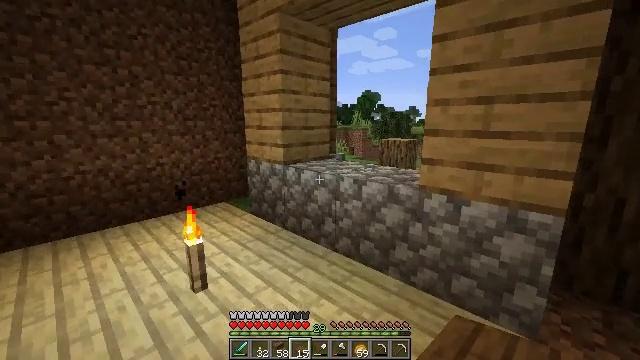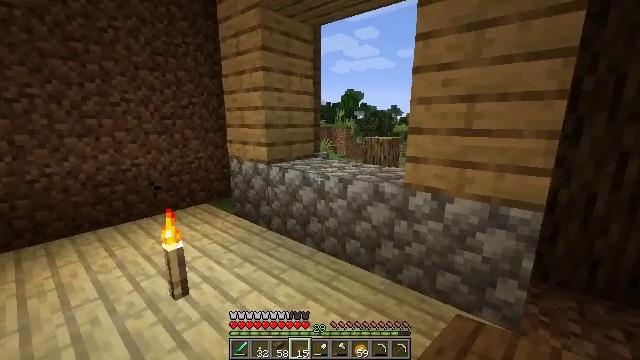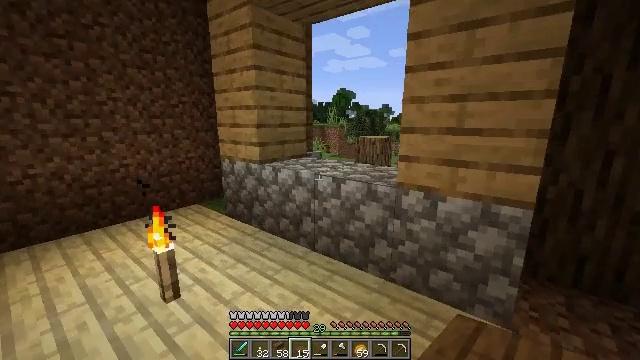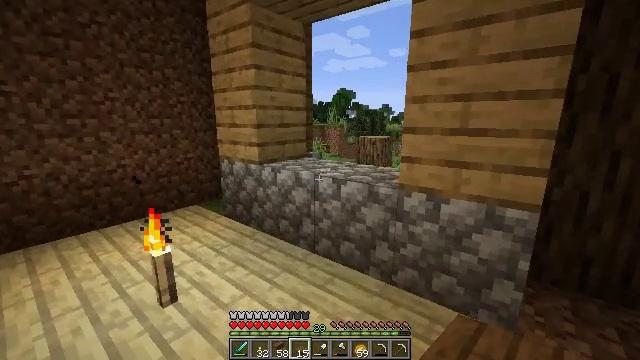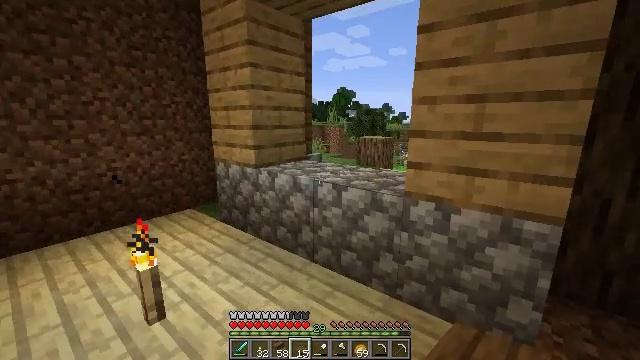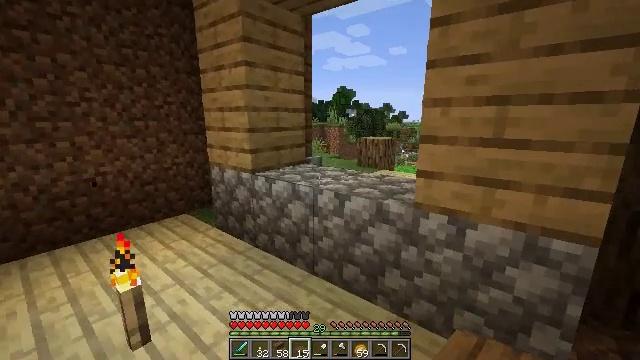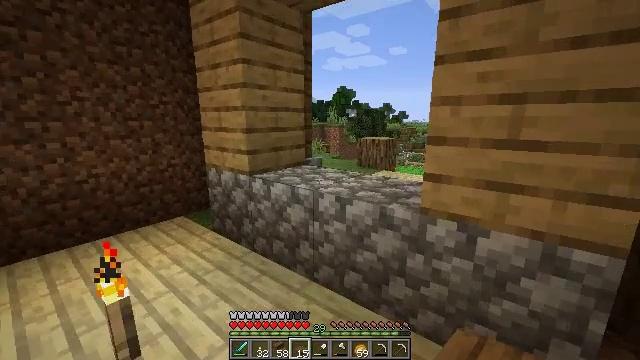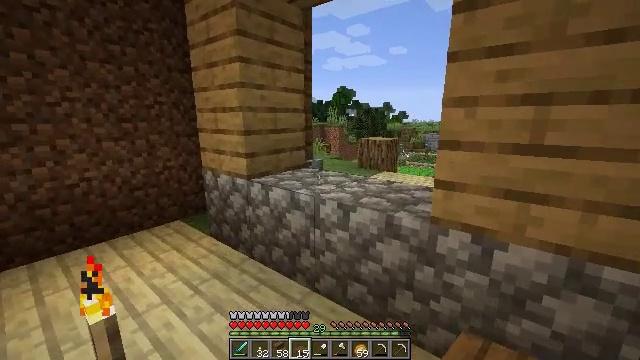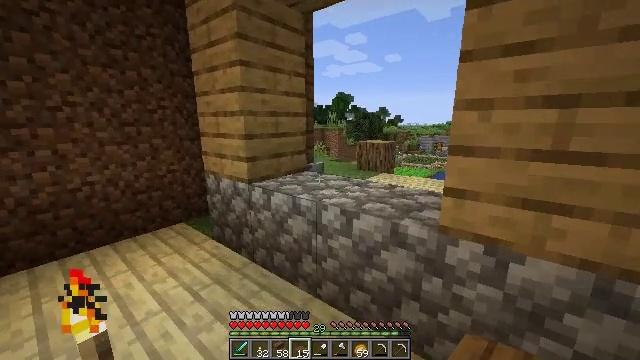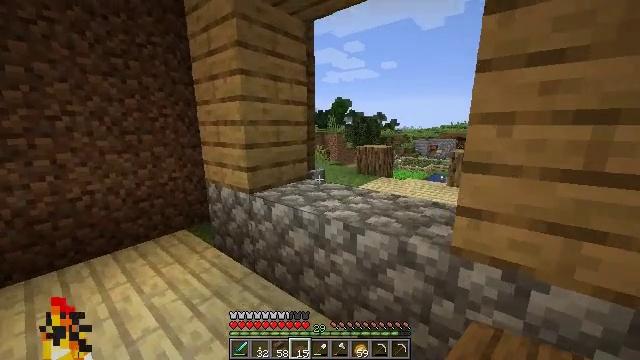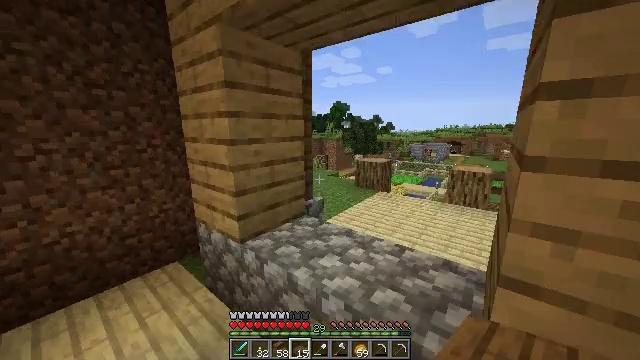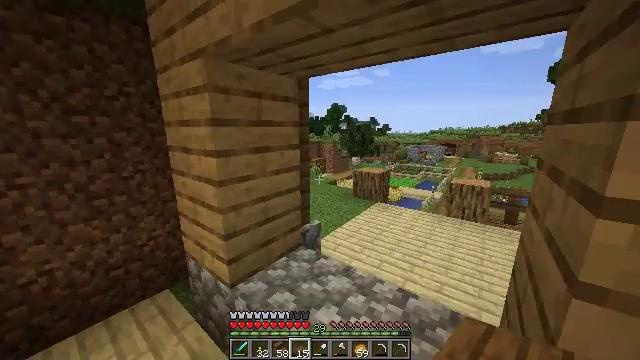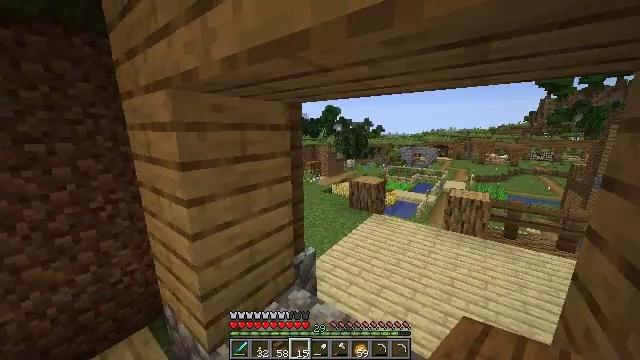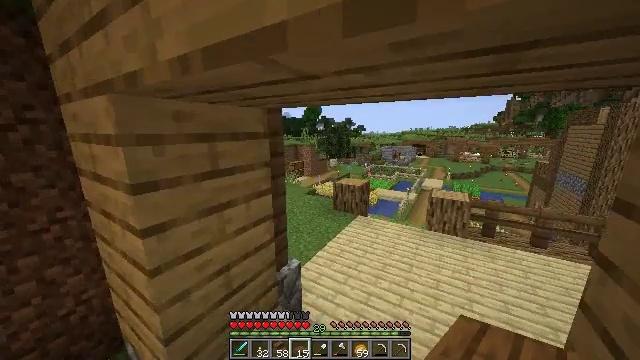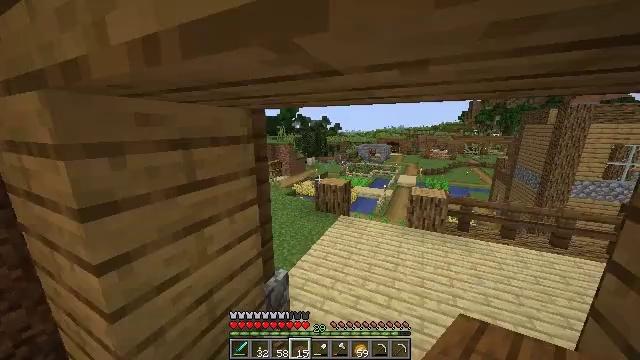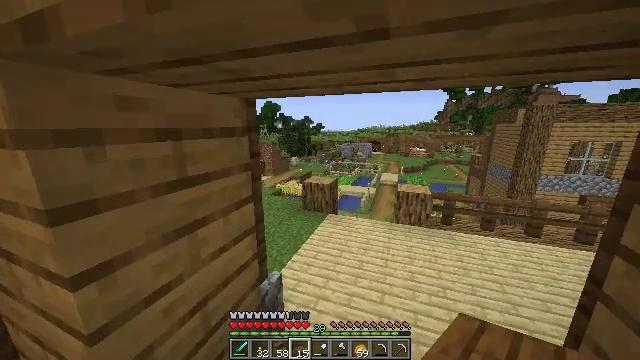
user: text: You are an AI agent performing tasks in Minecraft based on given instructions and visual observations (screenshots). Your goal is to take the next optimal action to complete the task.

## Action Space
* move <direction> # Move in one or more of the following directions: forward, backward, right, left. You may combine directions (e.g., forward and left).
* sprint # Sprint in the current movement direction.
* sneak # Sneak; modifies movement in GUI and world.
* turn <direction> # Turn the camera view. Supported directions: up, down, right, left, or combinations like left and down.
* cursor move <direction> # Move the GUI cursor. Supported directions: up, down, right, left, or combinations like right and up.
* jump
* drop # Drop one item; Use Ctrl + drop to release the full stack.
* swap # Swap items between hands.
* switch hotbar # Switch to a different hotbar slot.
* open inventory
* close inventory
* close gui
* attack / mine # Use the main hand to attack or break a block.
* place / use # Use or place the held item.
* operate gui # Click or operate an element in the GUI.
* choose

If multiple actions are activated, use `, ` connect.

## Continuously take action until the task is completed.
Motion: motion action
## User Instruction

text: Open the crafting table and make a spruce slab.
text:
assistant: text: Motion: turn right
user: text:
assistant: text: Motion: turn right
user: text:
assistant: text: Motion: move forward
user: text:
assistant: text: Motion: move forward
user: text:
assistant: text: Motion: move forward
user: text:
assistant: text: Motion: no_op
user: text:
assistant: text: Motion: move forward
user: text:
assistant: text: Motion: move forward
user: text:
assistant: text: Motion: move forward, jump
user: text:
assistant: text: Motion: move forward, jump
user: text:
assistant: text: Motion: move forward, jump
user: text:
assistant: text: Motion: move forward, turn right, jump
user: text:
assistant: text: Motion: move forward, turn right, jump
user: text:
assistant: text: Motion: move forward, turn right, jump
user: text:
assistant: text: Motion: move forward, turn right, jump
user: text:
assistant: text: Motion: move forward, turn right, jump
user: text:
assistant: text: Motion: move forward, turn right
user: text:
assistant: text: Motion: move forward, turn right
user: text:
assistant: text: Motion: move forward
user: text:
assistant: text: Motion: move forward
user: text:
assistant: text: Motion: move forward
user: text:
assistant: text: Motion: move forward
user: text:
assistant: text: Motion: move forward
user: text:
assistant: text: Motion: move forward, turn right
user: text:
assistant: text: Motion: move forward, turn right
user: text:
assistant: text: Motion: move forward, turn right
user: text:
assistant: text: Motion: move forward, turn right
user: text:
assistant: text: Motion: move forward
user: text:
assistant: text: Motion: move forward
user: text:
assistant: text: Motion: move forward